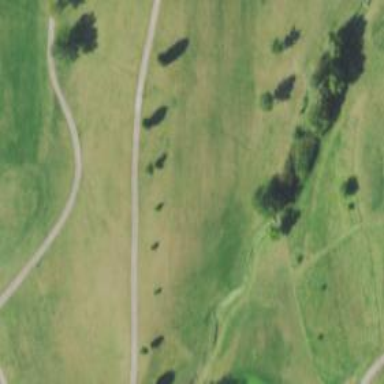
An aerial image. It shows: Golf hole.